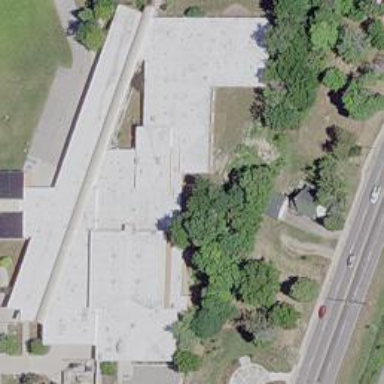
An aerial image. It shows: School.